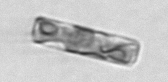
Label: Guinardia_delicatula